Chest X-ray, PA view. Patient: 49 years old, sex F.
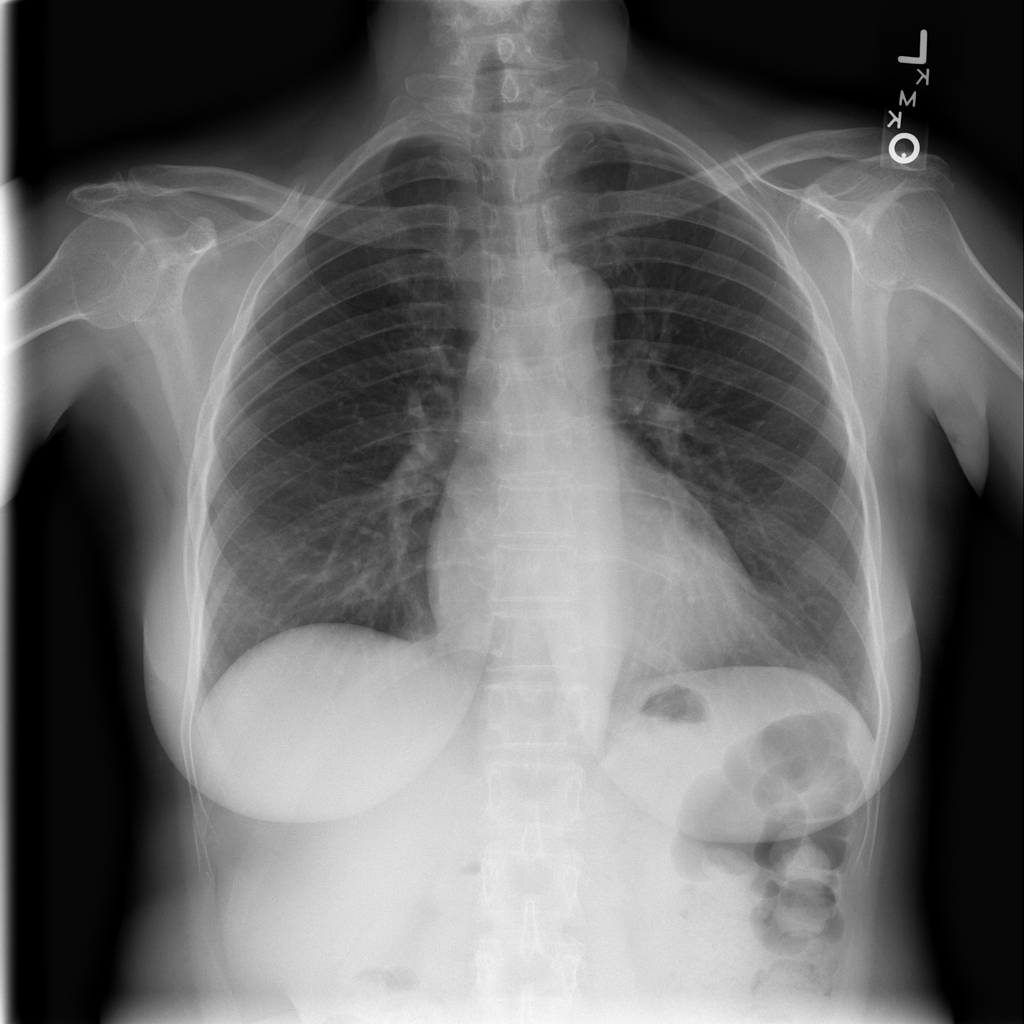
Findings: Cardiomegaly, Effusion